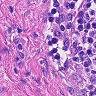
Metastatic tissue present: no